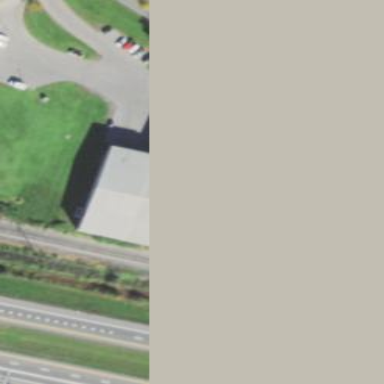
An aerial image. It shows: Warehouse building.